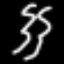
Label: squiggle